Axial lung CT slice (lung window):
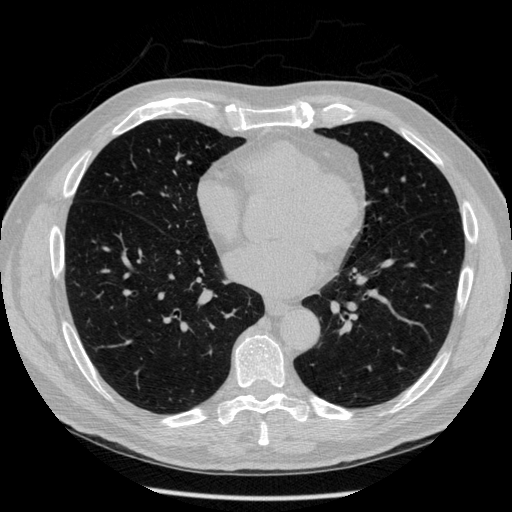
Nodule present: no